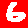
Digit: 6